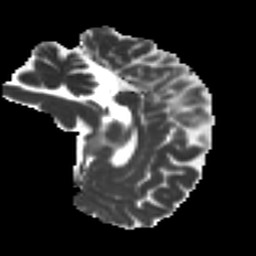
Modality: MD
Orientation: sagittal
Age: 31
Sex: male
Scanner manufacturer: ge
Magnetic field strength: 3 T
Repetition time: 7.8 s
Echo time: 0.0607 s